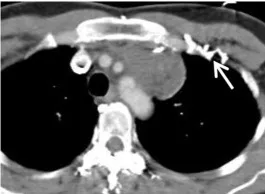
CT of a 49-year-old female patient with mediastinal epithelioid haemangioendothelioma (EHE) at the first treatment. (C) An enhanced CT of the venous phase indicated a mass with asymmetrical mild enhancement, and the collateral circulation of the left upper chest wall was opened abnormally (arrow).
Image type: radiology (ct)